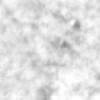
Label: no_change